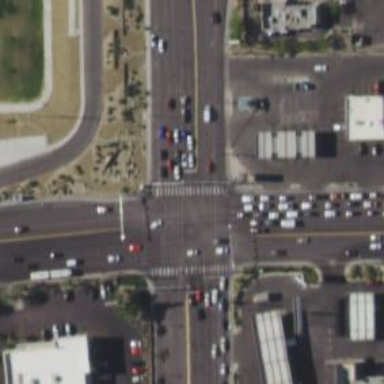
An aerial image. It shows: Solid stop line on the road.